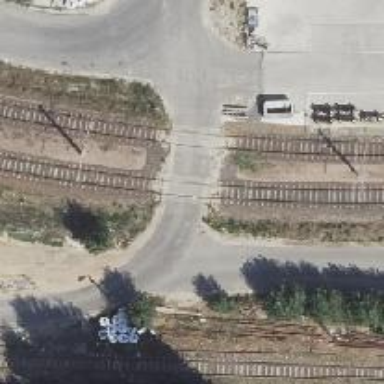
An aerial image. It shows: Level crossing along the railway.